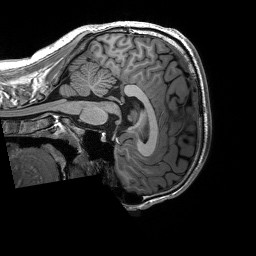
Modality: T1w
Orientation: sagittal
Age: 20
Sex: male
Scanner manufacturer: siemens
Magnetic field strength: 3 T
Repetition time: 2.53 s
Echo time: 0.00227 s